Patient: sex M, age 28
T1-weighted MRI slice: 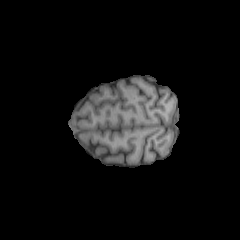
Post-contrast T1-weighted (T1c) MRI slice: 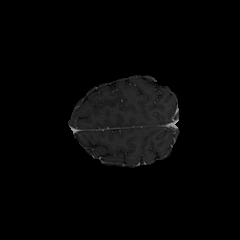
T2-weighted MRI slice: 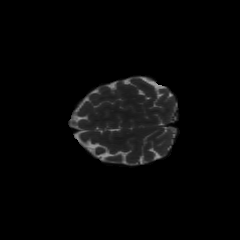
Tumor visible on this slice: no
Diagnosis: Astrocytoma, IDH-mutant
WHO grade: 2